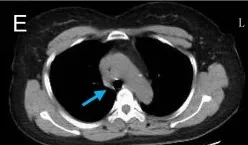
Thoracic radiograph and PET-CT findings of the patient. (C,D) PET-CT scan showed increased uptake of fluorodeoxyglucose signal in this mass axial and coronal plane images.
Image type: radiology (ct)